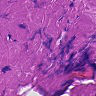
Metastatic tissue present: no